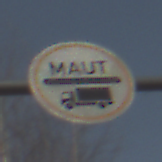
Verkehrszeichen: Mautpflicht
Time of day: MorningAfternoon
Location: Outdoor (Nature)
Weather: Clear
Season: Winter
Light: Natural